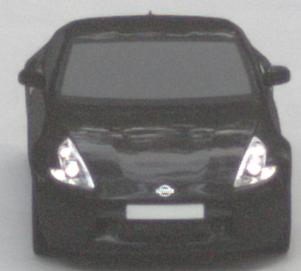
Make: Nissan
Model: 370Z Coupé
Detailed model: 370Z (Z34) Coupé
Model produced from: 2009/12
Model produced until: 2013/03
Doors: 3
Color: black
Road condition: dry road
Daytime: sunrise or sunset
Contrast: medium contrast